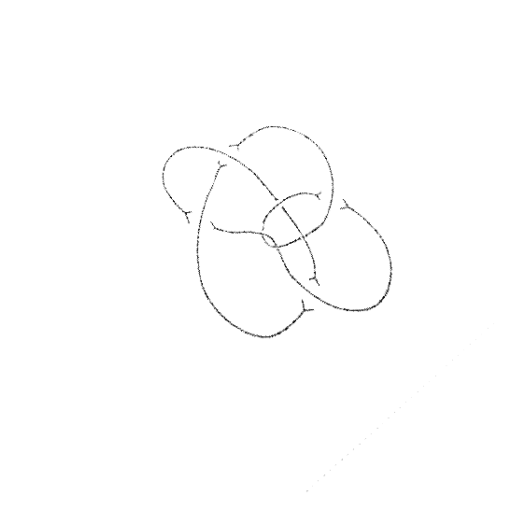
Crossing number: 8